Question: My UI has an unordered list on the left. When a list item is selected, a 'div' appears on the right of it. I'd like to have a curved where the '<li>' and the '<div>' meet. Some people call this a or an . See the white arrow in the image below.

To extend the blue '<li>' to the edge of the '<ul>', I'm planning to do something like this:
'''
li {
right-margin: 2em;
border-radius: 8px;
}
li.active {
right-margin: 0;
border-bottom-right-radius: 0;
border-top-right-radius: 0;
}
'''
Is there a better way to extend the '<li>' to the edge of the '<ul>'? Obviously, I'll include the webkit and mozilla border radius CSS as well.
The main thing I'm unsure about is that underneath the bottom right corner of the active '<li>'. I have some ideas, but they seem like hacks. Any suggestions?
NOTE that the '<ul>' is indicated in grey, but it would be white in the real design. Also, I'm planning to use Javascript to position the '<div>' correctly when an '<li>' is selected.
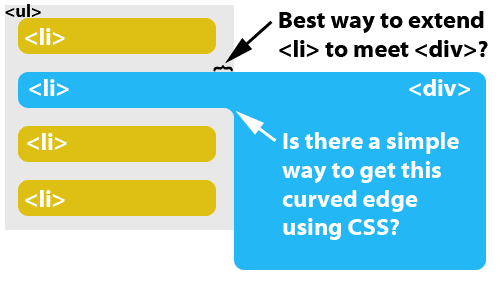
Answer: Well, as it turns out, I managed to solve the problem myself. I hacked together a demo -- <URL>.
Essentially, several additional DOM elements are required and a fair amount of CSS. And as mentioned in the link provided by @Steve, a solid background is required. I don't believe there is any way to do this over a gradient background or other pattern.
I ended up with HTML like this:
'''
ul.selectable {
padding-top: 1em;
padding-bottom: 1em;
width: 50%;
float: left;
}
ul.selectable li {
margin: 0 3em 0 4em;
border-radius: 8px;
-webkit-border-radius: 8px;
-khtml-border-radius: 8px;
-moz-border-radius: 8px;
}
ul.selectable li.active {
margin-right: 0;
}
ul.selectable li.active dl {
background-color: #4f9ddf;
}
ul.selectable li dt {
background-color: #dfd24f;
padding: 1em;
margin-left: -2em;
margin-right: -2em;
-webkit-border-radius: 8px;
-khtml-border-radius: 8px;
-moz-border-radius: 8px;
border-radius: 8px;
}
ul.selectable li dd {
padding: 0.25em;
background-color: #fff;
}
ul.selectable li.active dt {
background-color: #4f9ddf;
margin-right: 0;
-webkit-border-top-right-radius: 0;
-webkit-border-bottom-right-radius: 0;
-khtml-border-top-right-radius: 0;
-khtml-border-bottom-right-radius: 0;
-moz-border-radius-topright: 0;
-moz-border-radius-bottomright: 0;
border-top-right-radius: 0;
border-bottom-right-radius: 0;
}
ul.selectable li.active dd.top {
-webkit-border-bottom-right-radius: 8px;
-khtml-border-bottom-right-radius: 8px;
-moz-border-radius-bottomright: 8px;
border-bottom-right-radius: 8px;
}
ul.selectable li.active dd.bot {
-webkit-border-top-right-radius: 8px;
-khtml-border-top-right-radius: 8px;
-moz-border-radius-topright: 8px;
border-top-right-radius: 8px;
}
div.right {
float: left;
padding-top: 3em;
width: 50%;
}
div.content {
height: 15em;
width: 80%;
background-color: #4f9ddf;
padding: 1em;
-webkit-border-radius: 8px;
-khtml-border-radius: 8px;
-moz-border-radius: 8px;
border-radius: 8px;
}
'''
'''
<ul class="selectable">
<li>
<dl>
<dd class="top"></dd>
<dt>Title</dt>
<dd class="bot"></dd>
</dl>
</li>
<li class="active">
<dl>
<dd class="top"></dd>
<dt>Title</dt>
<dd class="bot"></dd>
</dl>
</li>
<li>
<dl>
<dd class="top"></dd>
<dt>Title</dt>
<dd class="bot"></dd>
</dl>
</li>
</ul>
<div class="right">
<div class="content">This is content</div>
</div>
'''
I haven't optimized any of the CSS as I just hacked it together. But perhaps it will help someone else. I've only tested this in Google Chrome on Mac OSX.